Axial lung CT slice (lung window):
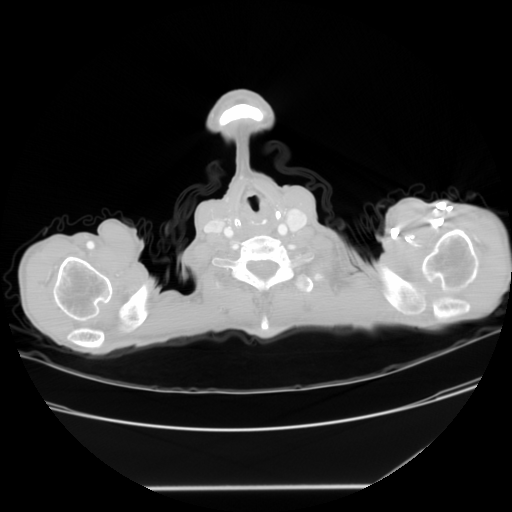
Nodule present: no